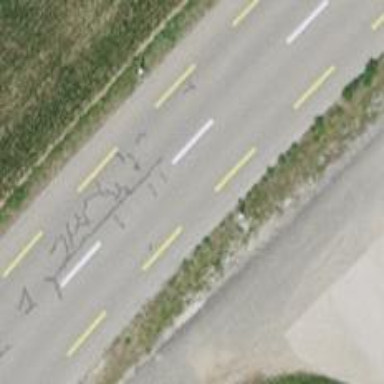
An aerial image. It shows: Secondary road.